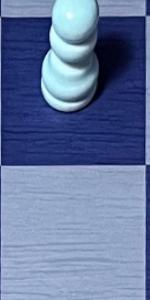
Label: Empty